Question: I'm new into Android programming, but making steady progress with it. My app has several activities, and I would like to add an GMail.app like menu to it.

It would be very stunning if someone could give me a hint what I should search the API docs for to create a menu like this. Thanks a lot.
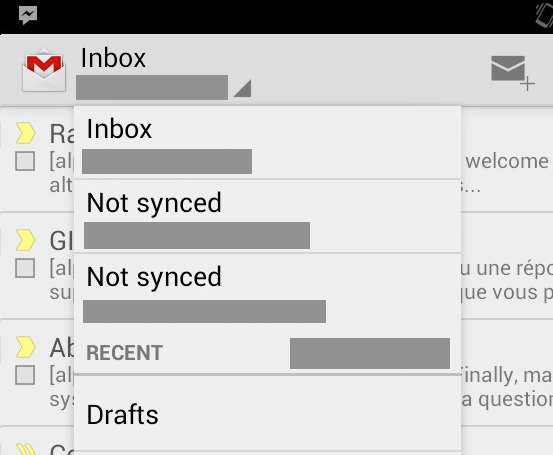
Answer: If you're targeting API 11 and higher you can just use the ActionBar. If you want to provide the same UI for devices with older versions of Android as well, you can give <URL>.